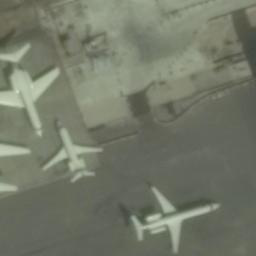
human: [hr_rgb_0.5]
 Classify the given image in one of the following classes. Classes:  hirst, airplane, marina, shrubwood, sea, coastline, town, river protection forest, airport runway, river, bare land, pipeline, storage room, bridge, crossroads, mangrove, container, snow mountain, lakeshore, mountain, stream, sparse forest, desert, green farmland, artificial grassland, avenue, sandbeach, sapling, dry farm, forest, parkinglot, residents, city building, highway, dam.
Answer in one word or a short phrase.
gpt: airplane